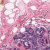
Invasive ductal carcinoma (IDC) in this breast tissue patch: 0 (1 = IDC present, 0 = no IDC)